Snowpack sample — Loveland Pass, Silver Plume, Colorado, USA (12/14/25, 10:50 AM MST)
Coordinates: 39.664, -105.882
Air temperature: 36 °F
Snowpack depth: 67 cm
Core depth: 10 cm
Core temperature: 50 °F
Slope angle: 6°, slope face: 326°
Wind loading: low
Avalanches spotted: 0
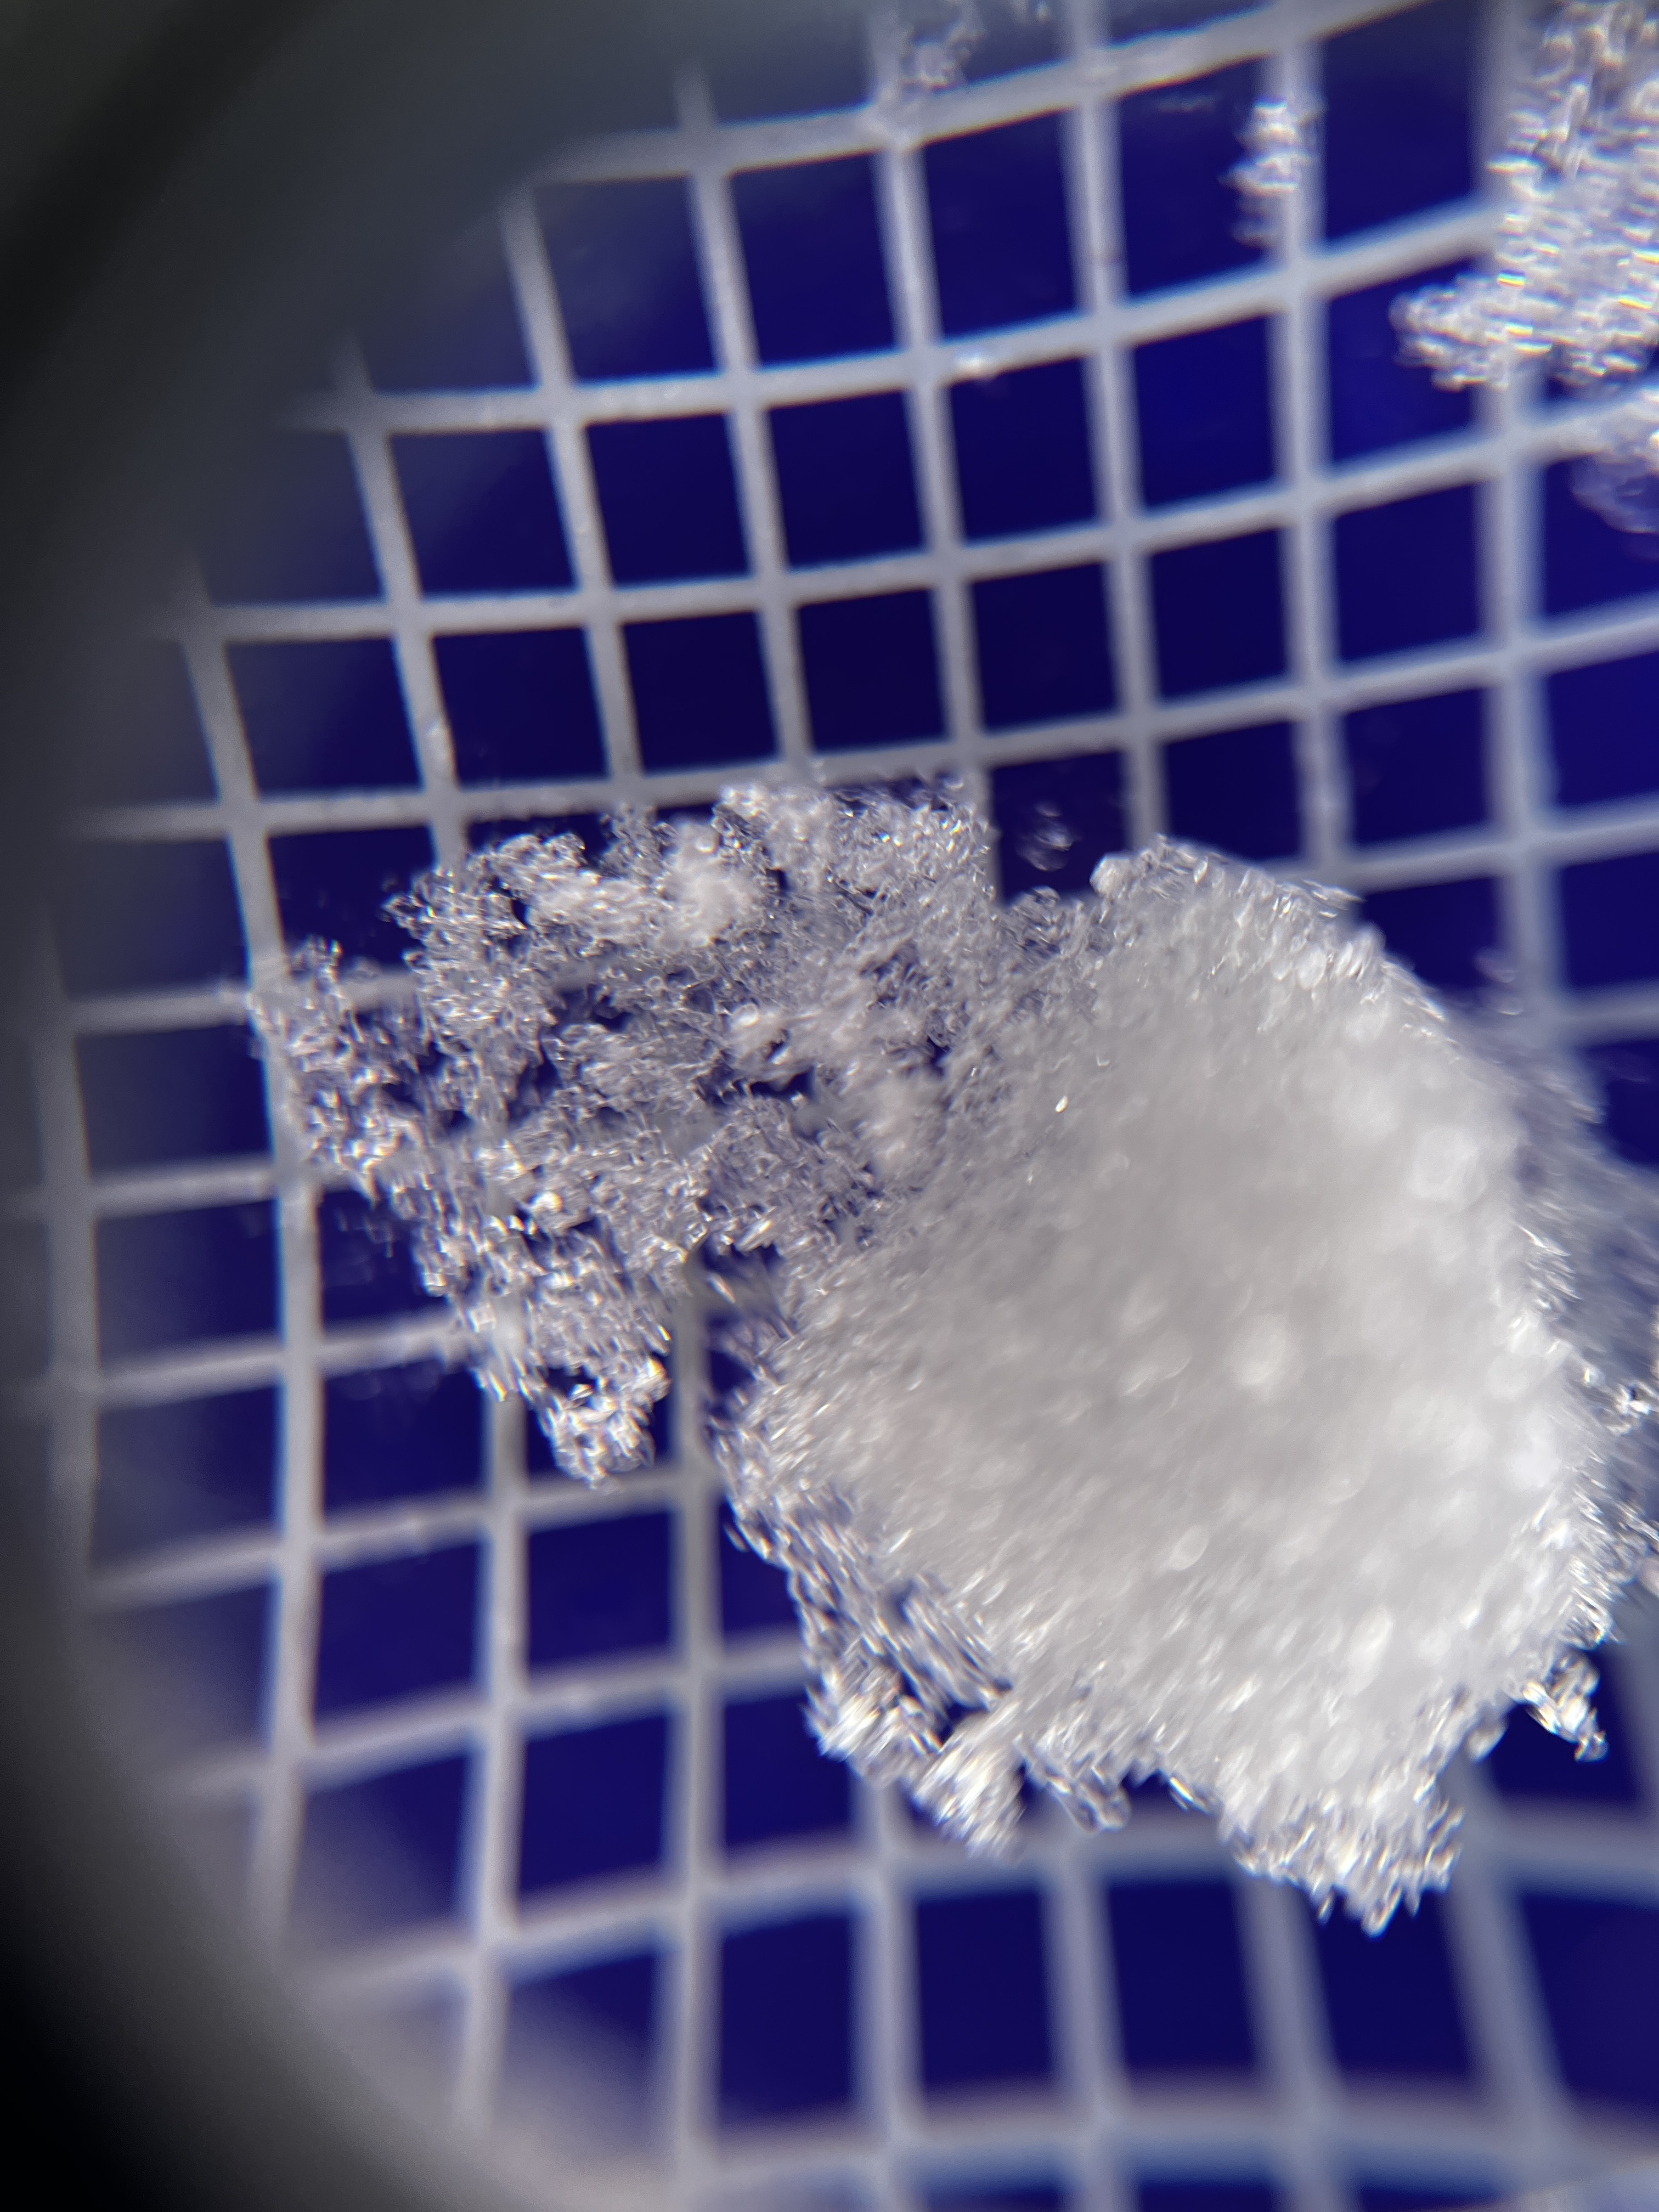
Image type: magnified_profile
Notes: No avalanches spotted, very late start to the season with minimal snowpack